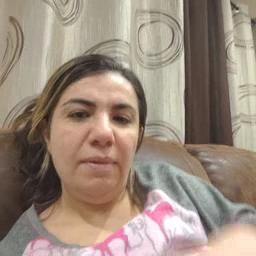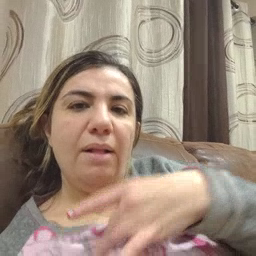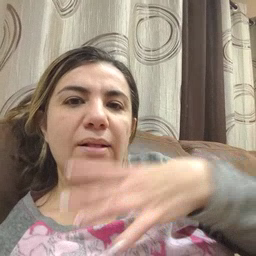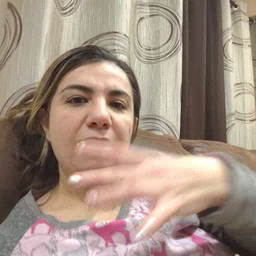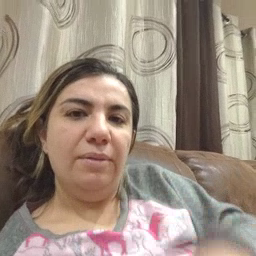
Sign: like